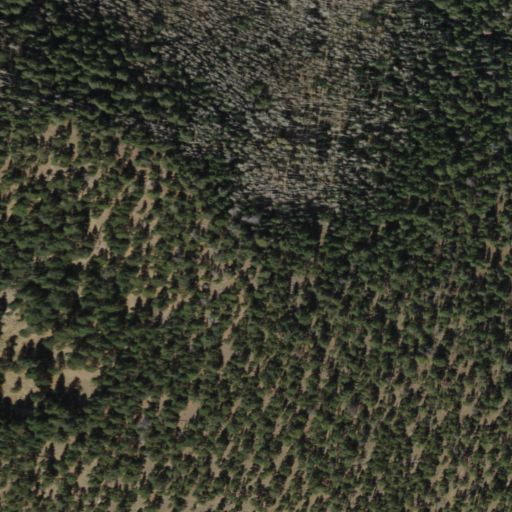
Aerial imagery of mountain in Arizona named Saint Peters Dome containing evergreen forest and deciduous forest